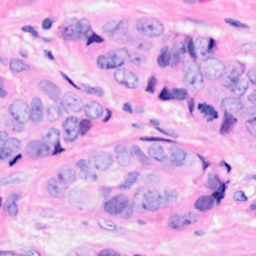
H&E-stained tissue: Breast